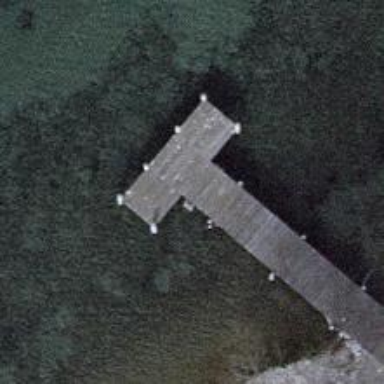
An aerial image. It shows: Man-made pier.